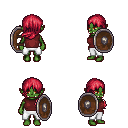
a pixel art fantasy rpg character, female body template, orc, green skin, maroon sleeveless shirt, white pants, ruby red left-swept hairstyle, bracelets, shield, four views (front, back, left, right), 2x2 character sprite sheet, small pixel art, hard edges, no anti-aliasing